Question: I have written the following code to add a 'JLabel' to a 'JPanel' but it displays it in the center, while I expected it to be placed at the top of the 'JPanel'.
Here is the piece of code I'm referring to:
'''
JPanel pnlProjects = new JPanel();
pnlProjects.setMinimumSize(new Dimension(10, 300));
GridBagLayout gridBagLayout = new GridBagLayout();
pnlProjects.setLayout(gridBagLayout);
GridBagConstraints gridBagConstraints = new GridBagConstraints();
// add multiple label dynamically;
for (int count = 0; count < project.length; count++) {
lblProjects[count] = new JLabel("Project"+count );
lblProjects[count].setHorizontalAlignment(SwingConstants.LEFT);
lblProjects[count].setHorizontalTextPosition(SwingConstants.LEFT);
lblProjects[count].setBorder(BorderFactory.createBevelBorder(0));
lblProjects[count].setPreferredSize(new Dimension(100, 20));
gridBagConstraints.fill = GridBagConstraints.VERTICAL;
gridBagConstraints.gridx = 0;
gridBagConstraints.gridy = count;
pnlProjects.add(lblProjects[count], gridBagConstraints);
}
// Add project panel in to the scorllPan
JScrollPane jspProjectlist = new JScrollPane(pnlProjects);
'''

Would anyone be ablt to explain to me how to change it as per my requirement?
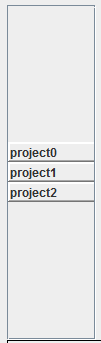
Answer: You can use next trick: add next code after your loop:
'''
gridBagConstraints.weighty=1;
gridBagConstraints.gridy++;
pnlProjects.add(new JLabel(" "), gridBagConstraints);
'''
That dummy 'JLabel' will grab all space under your project 'JLabel''s.